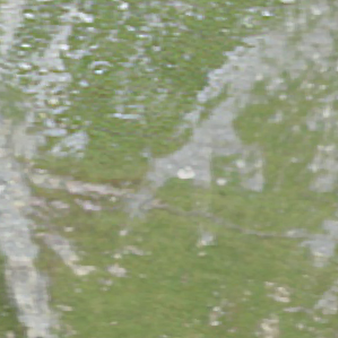
Label: other